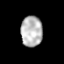
Tissue: prostate
Cell type: Epithelial cells
Senescence score: 0.3458
Nuclear area (px): 642
Mean DAPI intensity: 185.938